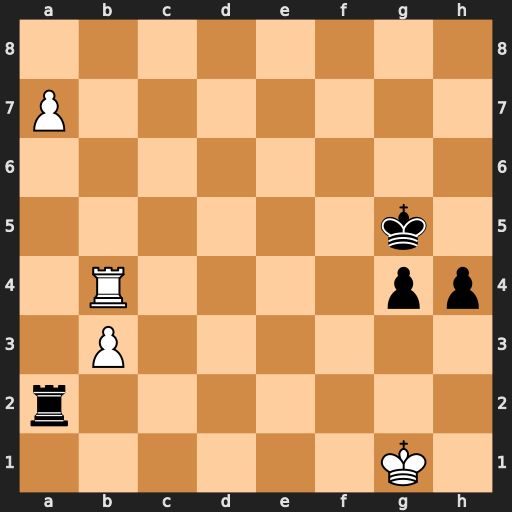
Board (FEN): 8/P7/8/6k1/1R4pp/1P6/r7/6K1
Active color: w
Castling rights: -
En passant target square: -
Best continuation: Ra4 Rxa4 bxa4